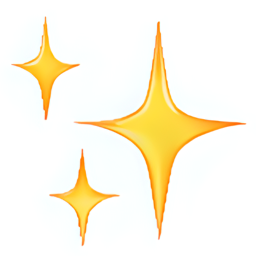
Name: sparkles
Emoji: ✨
Group: Activities
Sub-group: event